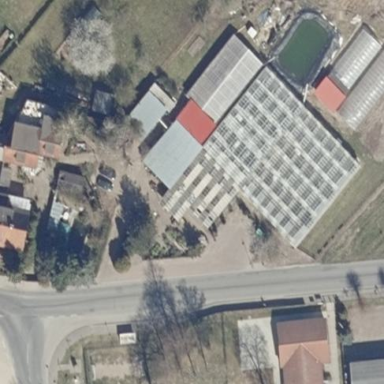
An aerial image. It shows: Greenhouse.